Цилиндрический проводник площадью поперечного сечения $S=0.1~см^{2}$ подключают к источнику постоянного тока. Температура проводника начинает увеличиваться. Как видно из графика зависимости температуры $t$ от времени $\tau$ (см. рисунок), через время $\tau_{1}=10~мин$ температура проводника становится равной $t_{1}=90^{\circ} \mathrm{C}$.
За какое время $\tau_{0}$ температура проводника достигла бы значения $t_{1}$, если бы проводник был окружен теплонепроницаемой оболочкой?
Найдите силу тока $I$ в проводнике.
Предположим, что по истечении времени $\tau_{2}=5~мин$ проводник был отключен от источника тока и начал остывать. Определите, за какое приблизительно время $\Delta \tau$ температура проводника изменится от $70^{\circ} \mathrm{C}$ до $65^{\circ} \mathrm{C}$? Для материала проводника: удельная теплоемкость $c=390~Дж/ (кг \cdot{ }^{\circ} \mathrm{C})$, плотность $\rho=8.9 \cdot 10^{3}~кг/м^{3}$, удельное сопротивление $\rho_{м}=1.75 \cdot 10^{-8}~Ом \cdot м$ и практически не зависит от температуры.
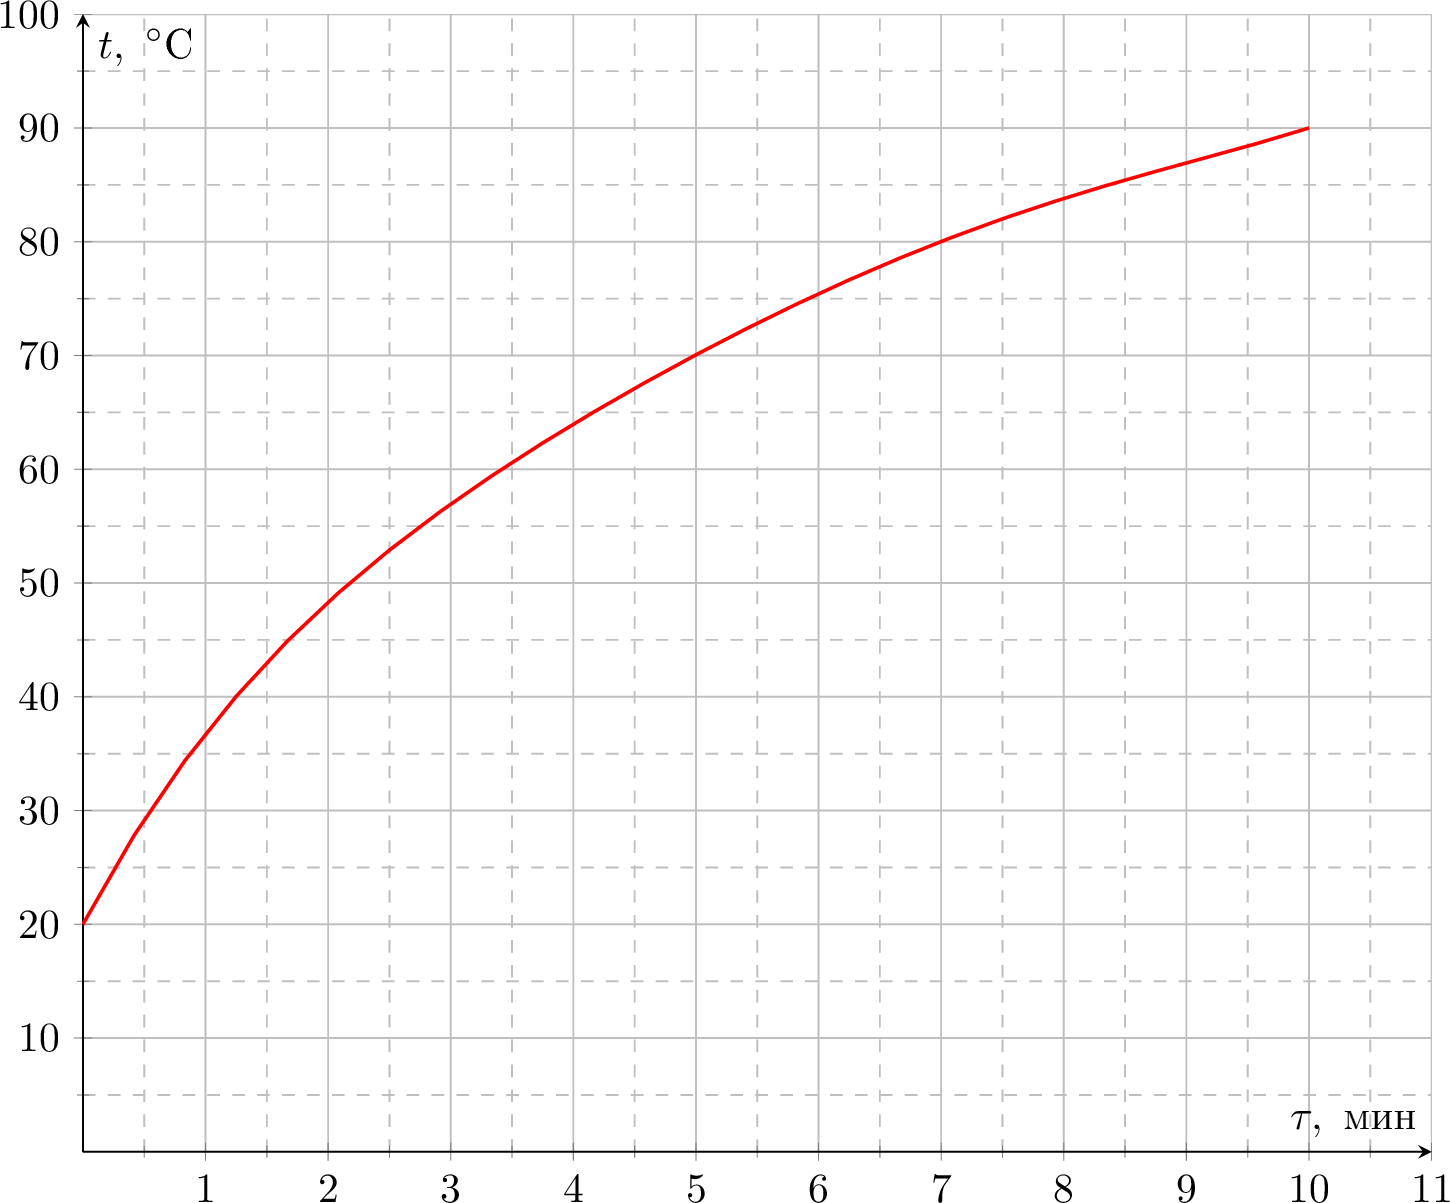
За какое время $\tau_{0}$ температура проводника достигла бы значения $t_{1}$, если бы проводник был окружен теплонепроницаемой оболочкой?
Решение: Скорость нагревания теплоизолированного проводника можно найти по начальному участку графика $t(\tau)$, когда потерями тепла можно пренебречь. Температура теплоизолированного проводника изменялась бы линейно со временем. Значение $t=t_{1}=90^{\circ} \mathrm{C}$ было бы достигнуто через время $\tau_{0} \approx 3~мин$.
Ответ: $\tau_{0} \approx 3~мин$.

Найдите силу тока $I$ в проводнике.
Решение: Для начального участка графика имеем по закону Джоуля Ленца: $$ \Delta Q=I^{2} R \Delta \tau=C \Delta t=C \operatorname{tg} \alpha_{1} \cdot \Delta \tau, $$ где $\operatorname{tg} \alpha_{1}=\frac{\Delta t}{\Delta \tau} \approx 0.4^{\circ} \mathrm{C} /с$ — наклон начального участка графика, $C=c L S \rho$ — теплоемкость проволоки, $R=\rho_{м} \frac{L}{S}$ — ее сопротивление, а $L$ — ее длина. Из этих соотношений получим $I=\sqrt{\frac{C}{R} \operatorname{tg} \alpha_{1}}=S \sqrt{\frac{c \rho \operatorname{tg} \alpha_{1}}{\rho_{ж}}} \approx 89~А$.
Ответ: $I=S \sqrt{\frac{c \rho \operatorname{tg} \alpha_{1}}{\rho_{ж}}} \approx 89~А$.

Предположим, что по истечении времени $\tau_{2}=5~мин$ проводник был отключен от источника тока и начал остывать. Определите, за какое приблизительно время $\Delta \tau$ температура проводника изменится от $70^{\circ} \mathrm{C}$ до $65^{\circ} \mathrm{C}$?
Решение: Из графика (см. рисунок) находим наклон касательной при $\tau=\tau_{2}=5~мин$: $\operatorname{tg} \alpha_{2} \approx 0.09^{\circ} \mathrm{C} /с \approx 0.23 \operatorname{tg} \alpha_{1}$.  Это означает, что только $23 \%$ поступающей энергии идут на нагревание проводника, остальные $77 \%$ энергии уходят наружу. Отсюда следует, что тангенс угла $\alpha_{3}$ наклона начального участка кривой остывания при $\tau=\tau_{2}$ был бы равен $0.77 \operatorname{tg} \alpha_{1} \approx 0.3^{\circ} \mathrm{C} /с$. На малом участке кривую остывания можно заменить касательной: $\Delta \tau=\frac{\Delta t}{\operatorname{tg} \alpha_{3}} \approx 16~с$.
Ответ: $\Delta \tau=\frac{\Delta t}{\operatorname{tg} \alpha_{3}} \approx 16~с$.
Темы:
T, Всероссийские, Теплота, Температура, Обработка графика, Теплообмен